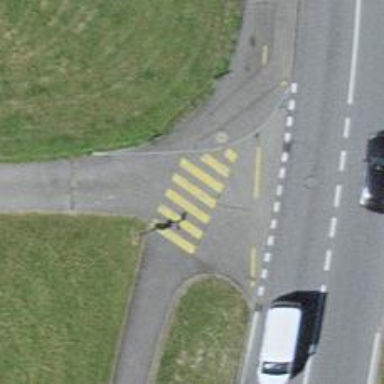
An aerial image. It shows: Pedestrian crossing with zebra markings on the footway.